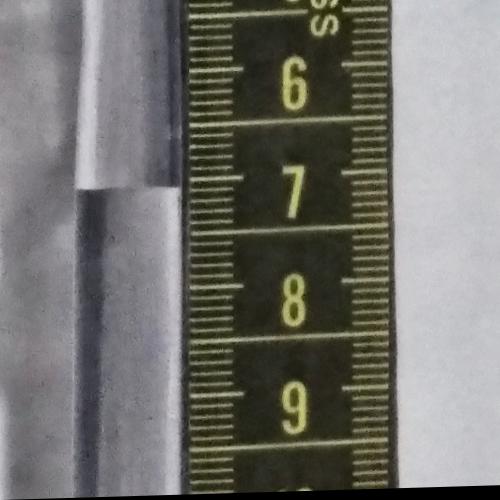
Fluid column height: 7.1 cm